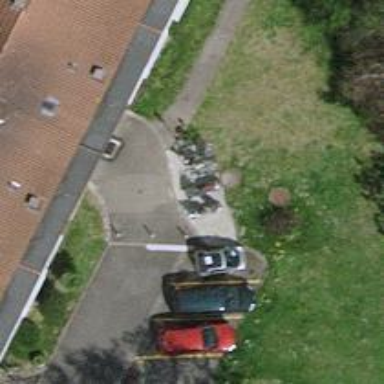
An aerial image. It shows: Bollard.